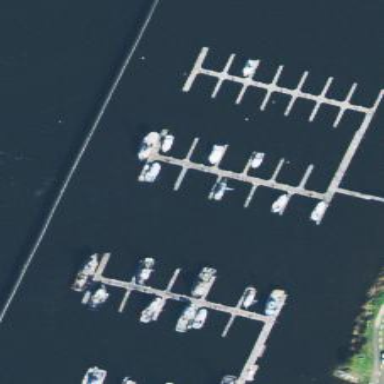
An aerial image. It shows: Marina on leisure land.